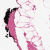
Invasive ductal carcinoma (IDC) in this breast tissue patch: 0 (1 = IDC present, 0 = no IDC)